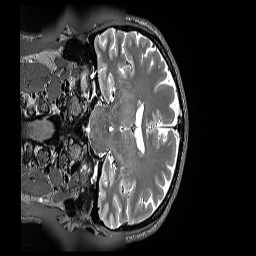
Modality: T2w
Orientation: coronal
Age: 52
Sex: female